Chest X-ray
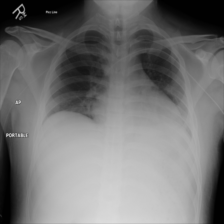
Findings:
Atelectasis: negative
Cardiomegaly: negative
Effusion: negative
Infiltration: negative
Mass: negative
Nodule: negative
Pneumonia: negative
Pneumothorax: negative
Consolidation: negative
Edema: negative
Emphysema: negative
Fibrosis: negative
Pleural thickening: negative
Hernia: negative